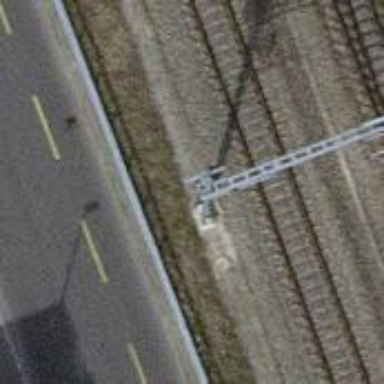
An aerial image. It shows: Power pole.